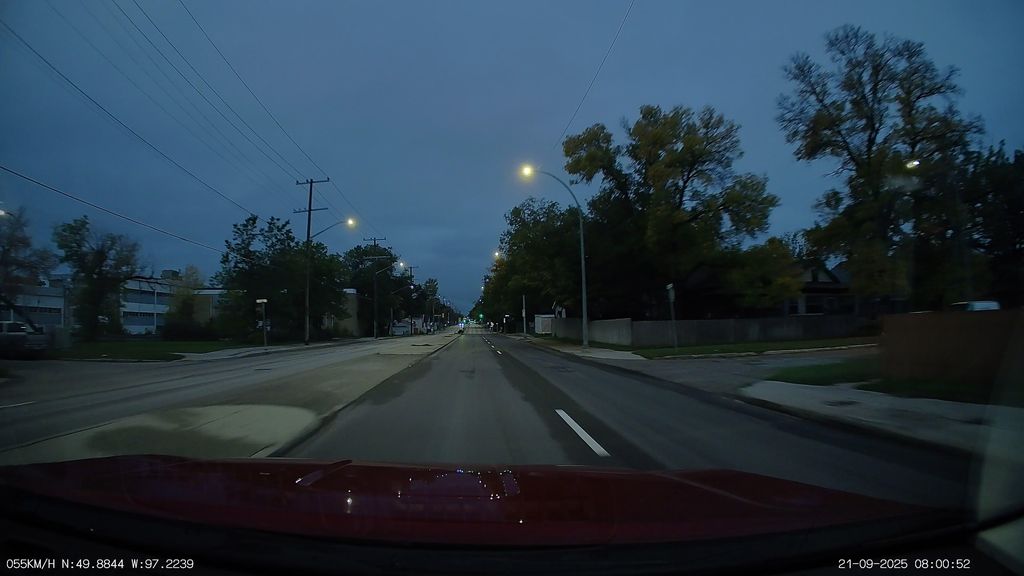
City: winnipeg